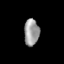
Tissue: lung
Cell type: Endothelial cells
Senescence score: 0.5724
Nuclear area (px): 393
Mean DAPI intensity: 156.351